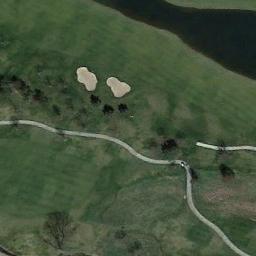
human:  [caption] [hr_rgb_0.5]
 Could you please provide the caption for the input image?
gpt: Lots of  trees are near the golf course .

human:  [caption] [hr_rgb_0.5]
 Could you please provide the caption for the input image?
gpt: There are more than a dozen bunkers and winding paths in this area .

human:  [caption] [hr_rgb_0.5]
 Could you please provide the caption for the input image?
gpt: There are several bunkers and lakes and a few paths and many trees on a large green lawn on the golf course .

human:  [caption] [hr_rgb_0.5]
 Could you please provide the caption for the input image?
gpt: The golf course has a lake, Some fairways, Barrier trees and two sandpits and two roads go through the golf course .

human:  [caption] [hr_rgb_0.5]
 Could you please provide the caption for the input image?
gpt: There are two bunkers and a river on the golf course .